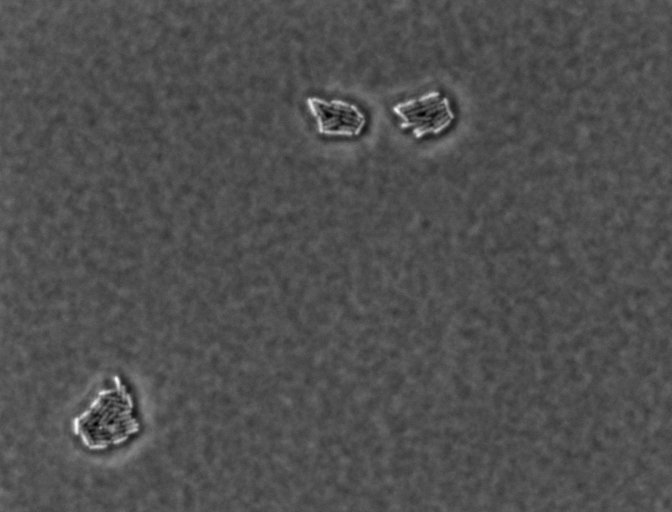
Salmonella enterica Typhimurium